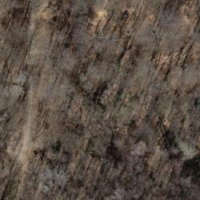
EUNIS habitat code: 41
Species observed at this site:
Fagus sylvatica